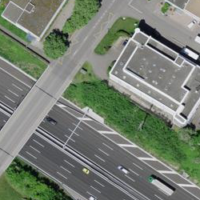
EUNIS habitat code: 57
Species observed at this site:
Columba palumbus